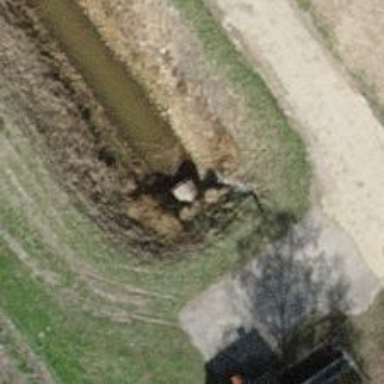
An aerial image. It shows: Culvert tunnel under drain waterway.